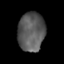
Tissue: skin
Cell type: Epithelial cells
Senescence score: 0.7088
Nuclear area (px): 1021
Mean DAPI intensity: 90.135